Question: I have a few locations in parse which I'm query-ing. It shows all annotations but it only zoom the last one. How can I find max and min latitudes and longitudes and make them fit ?
There is plenty of these on stackoverflow but they're almost all in objective-c.

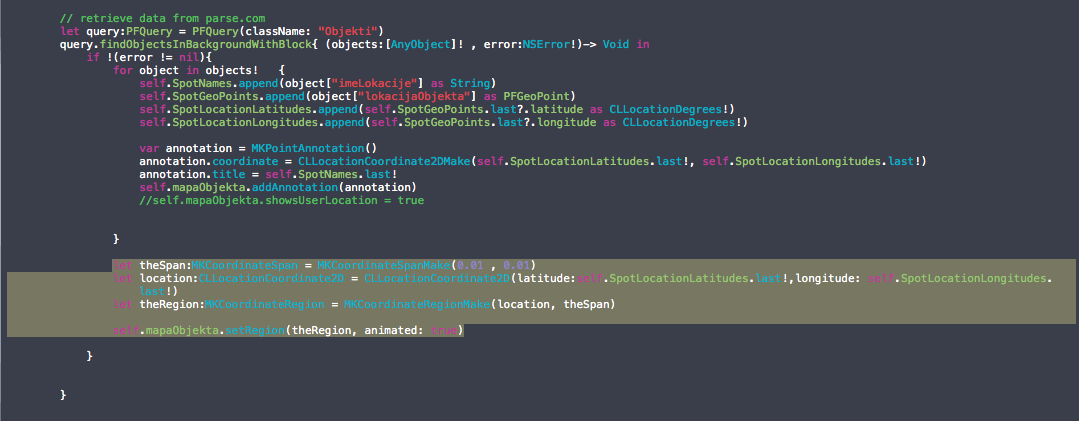
Answer: The examples in Objective-C are still essentially valid since the underlying SDK/API is still the same -- just being called using a different language (and there's always the documentation).
To show all annotations, there are essentially two ways to do it:
1. Use the convenient showAnnotations method. You pass it an array of annotations and it will automatically calculate a reasonable region to display. You call it after adding all the annotations (after your for loop). In fact, showAnnotations will even add the annotations itself if they aren't already on the map. To show all annotations that are already on the map, just pass it the map's own annotations array. Example: self.mapView.showAnnotations(self.mapView.annotations, animated: true)
2. If you are not happy with the default region calculated by showAnnotations, you can calculate one yourself. Instead of calculating minimum/maximum latitudes and longitudes, etc, I prefer to use the built-in MKMapRectUnion function to create an MKMapRect that fits all annotations and then call setVisibleMapRect(mapRect,edgePadding,animated) which lets one conveniently define padding in screen points around the fitted map rect. This technique was originally found in a very early map view sample app from Apple. Example: var allAnnMapRect = MKMapRectNull
for object in objects! {
//existing code that creates annotation...
//existing code that calls addAnnotation...
let thisAnnMapPoint = MKMapPointForCoordinate(annotation.coordinate)
let thisAnnMapRect = MKMapRectMake(thisAnnMapPoint.x, thisAnnMapPoint.y, 1, 1)
allAnnMapRect = MKMapRectUnion(allAnnMapRect, thisAnnMapRect)
}
//Set inset (blank space around all annotations) as needed...
//These numbers are in screen CGPoints...
let edgeInset = UIEdgeInsetsMake(20, 20, 20, 20)
self.mapView.setVisibleMapRect(allAnnMapRect, edgePadding: edgeInset, animated: true)